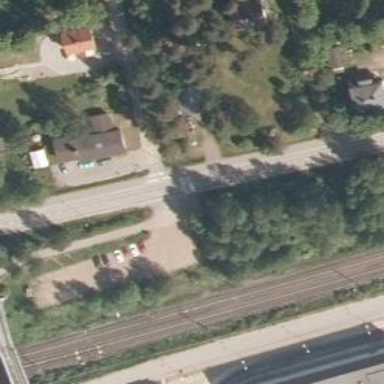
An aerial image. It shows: Cycleway with asphalt surface and sidewalk on the left.